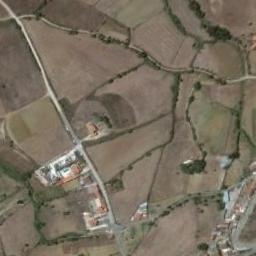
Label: terrace